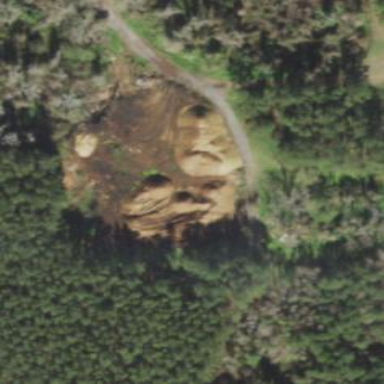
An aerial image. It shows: Spoil heap that is man-made.